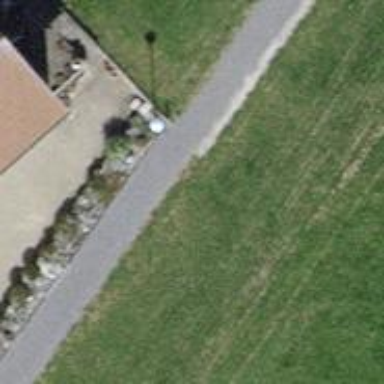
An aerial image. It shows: Pebblestone path with grade2 tracktype.